Question: I have two lists.
For example:
'''
A = {21, 41, 96, 02}
B = {21, 96, 32, 952, 1835}
'''
What I want is this as a result: 'R = {32, 952, 1835}'
Like this:

After this I want to add the result 'R' to 'A':
'''
A = {21, 41, 96, 02, 32, 952, 1835}
'''
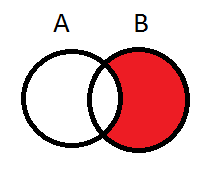
Answer: It's simple :)
'''
List<Integer> a = new ArrayList<>(Arrays.asList(21, 41, 96, 02));
List<Integer> b = new ArrayList<>(Arrays.asList(21, 96, 32, 952, 1835));
b.removeAll(a)
// now list b contains (32, 952, 1835)
a.addAll(b);
// now list a contains (21, 41, 96, 02, 32, 952, 1835)
'''